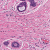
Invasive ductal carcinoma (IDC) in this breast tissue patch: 0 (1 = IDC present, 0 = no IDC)